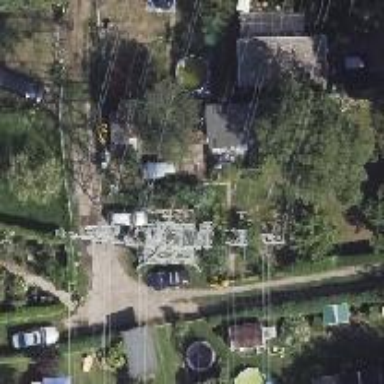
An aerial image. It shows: Power line in the image.